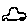
Label: car